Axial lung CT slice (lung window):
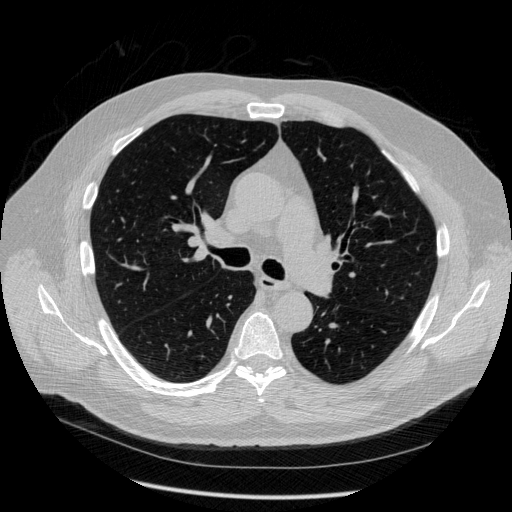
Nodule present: no